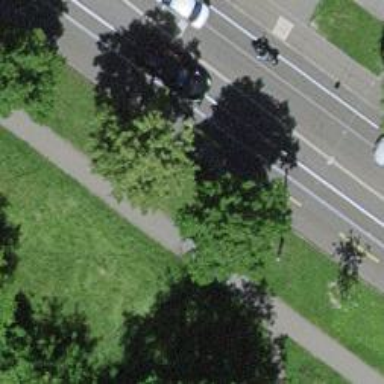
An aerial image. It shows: Avenue of trees.